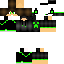
A male human skin with dark skin, wearing brown long hair dressed in a green hoodie and black pants, featuring a closed mouth.